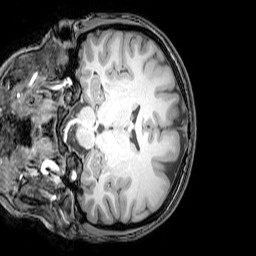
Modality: T1w
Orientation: coronal
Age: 23
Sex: female
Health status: healthy
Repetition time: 0.081 s
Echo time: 0.037 s